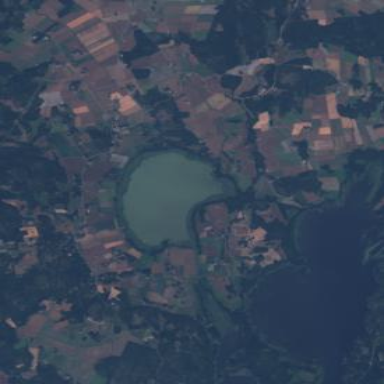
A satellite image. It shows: Serene lake surrounded by nature.